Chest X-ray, PA view. Patient: 52 years old, sex F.
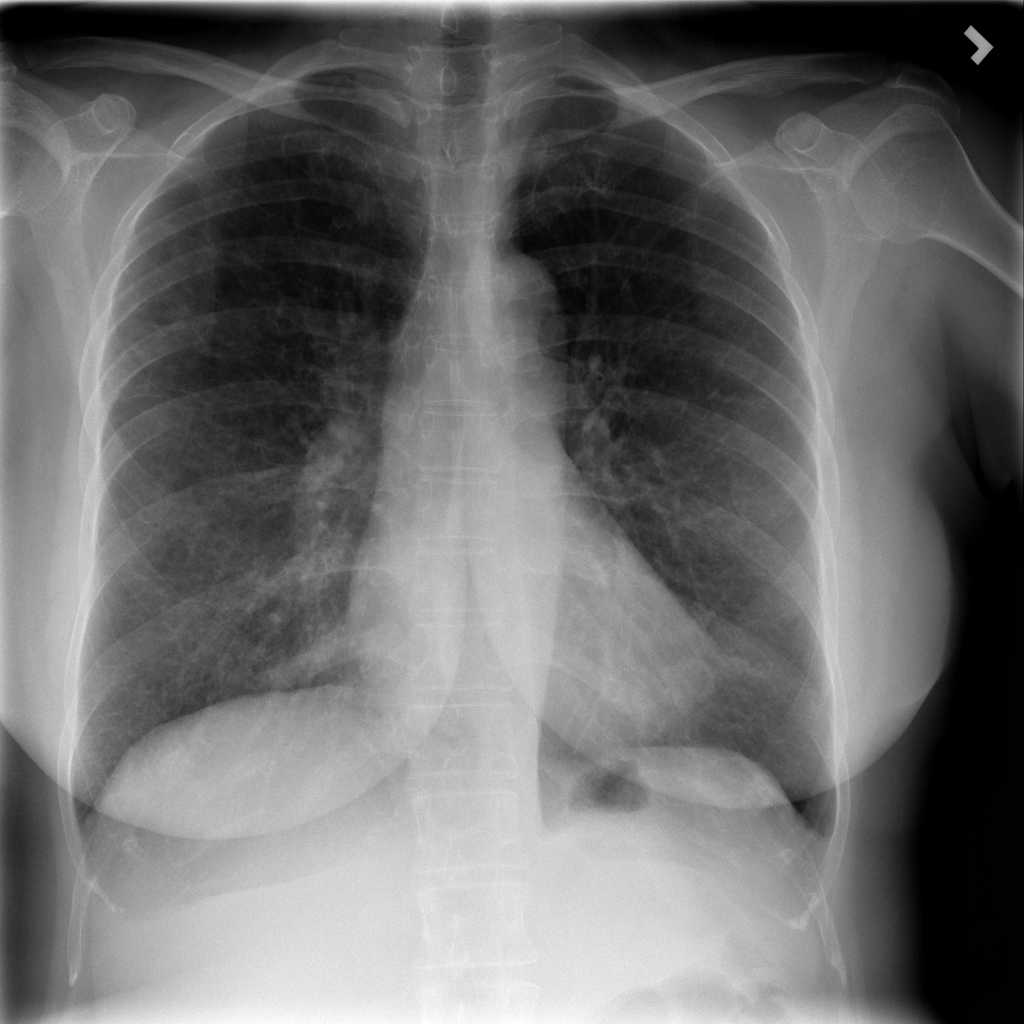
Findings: Effusion